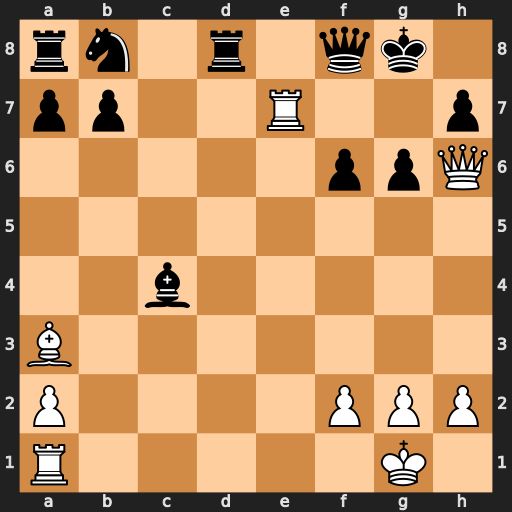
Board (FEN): rn1r1qk1/pp2R2p/5ppQ/8/2b5/B7/P4PPP/R5K1
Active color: w
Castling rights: -
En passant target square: -
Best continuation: Qxh7#